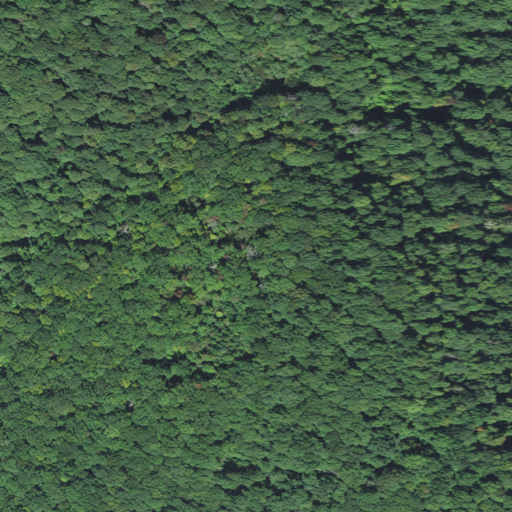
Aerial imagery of mountain in North Carolina named Weedy Cove Knob containing deciduous forest and mixed forest